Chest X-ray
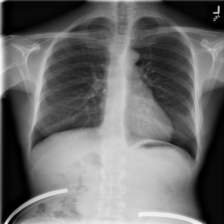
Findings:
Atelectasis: negative
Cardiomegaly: negative
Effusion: negative
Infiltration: negative
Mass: negative
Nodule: negative
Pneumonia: negative
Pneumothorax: negative
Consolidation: negative
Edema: negative
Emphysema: negative
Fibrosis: negative
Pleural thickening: negative
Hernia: negative